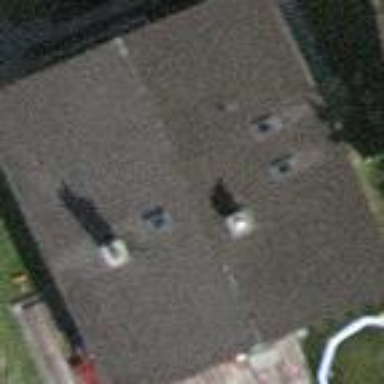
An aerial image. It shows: Detached building.